Aerial crown-view tile of a tropical tree (Barro Colorado Island, Panama), acquired 20241216:
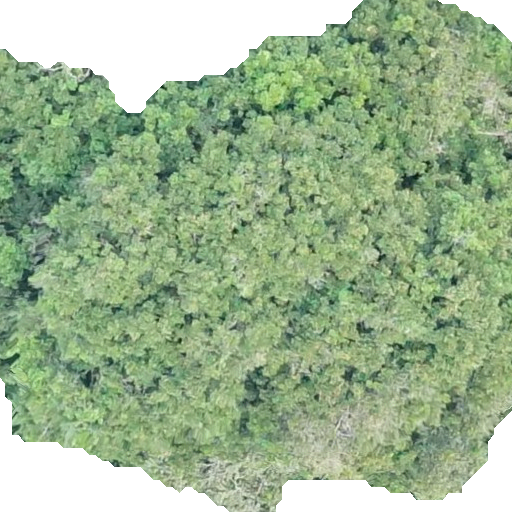
Species: Prioria copaifera
GBIF accepted scientific name: Prioria copaifera
Crown area: 364.18 m²